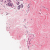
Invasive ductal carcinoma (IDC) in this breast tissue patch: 0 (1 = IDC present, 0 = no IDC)